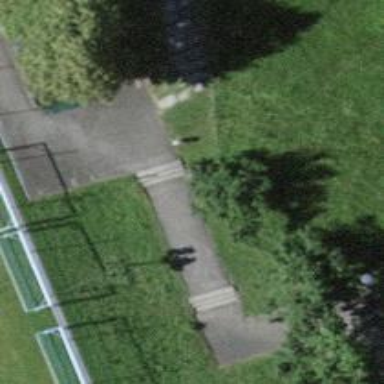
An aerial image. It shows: Concrete steps.